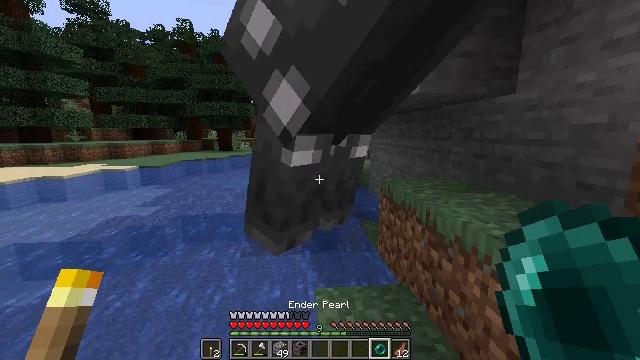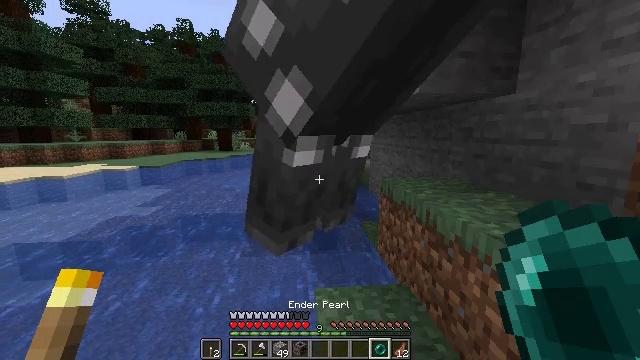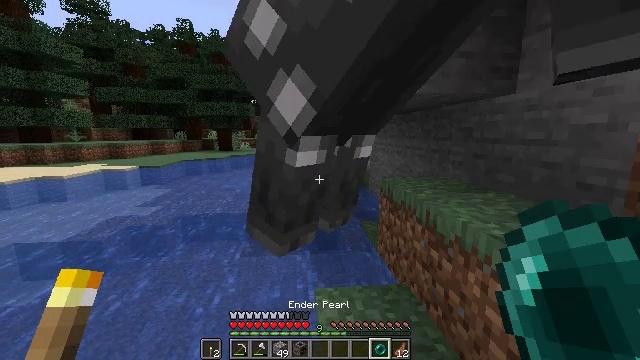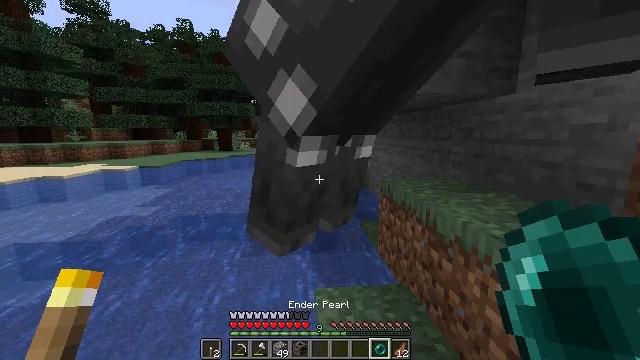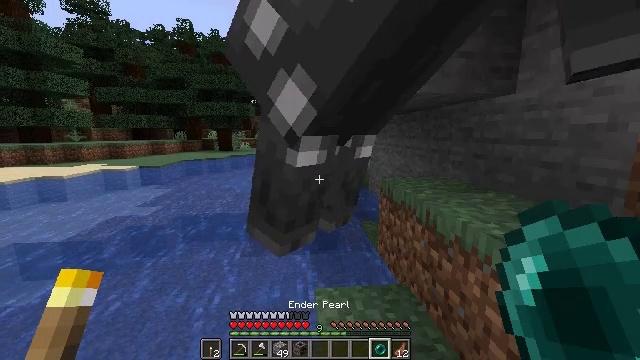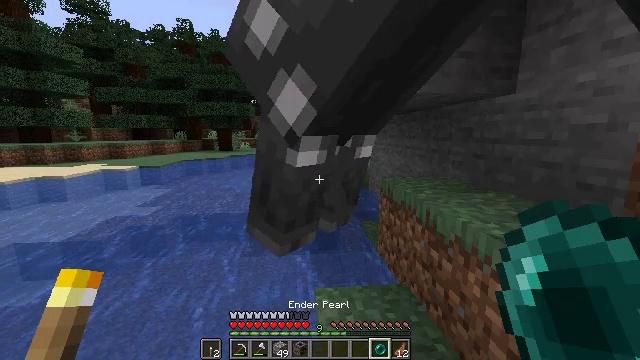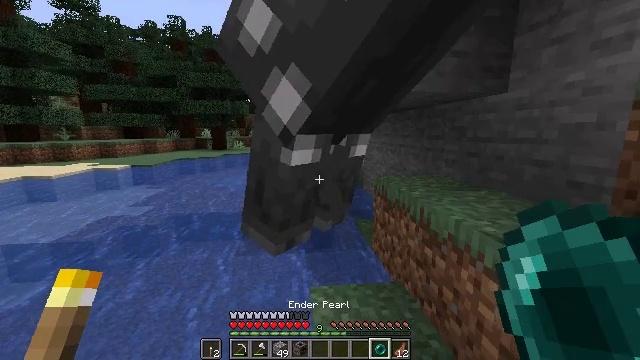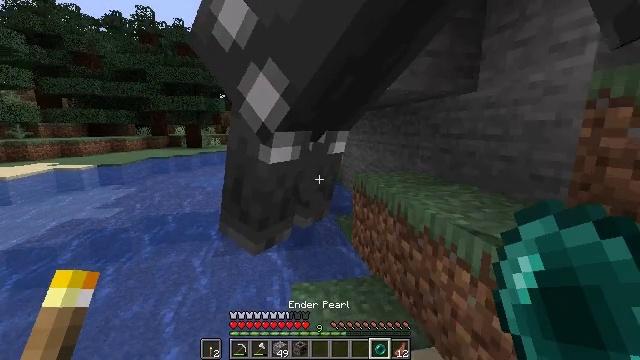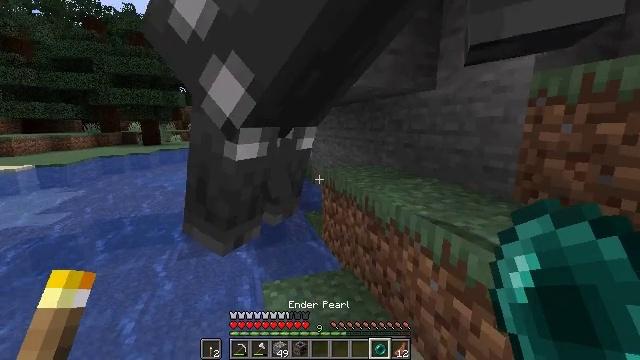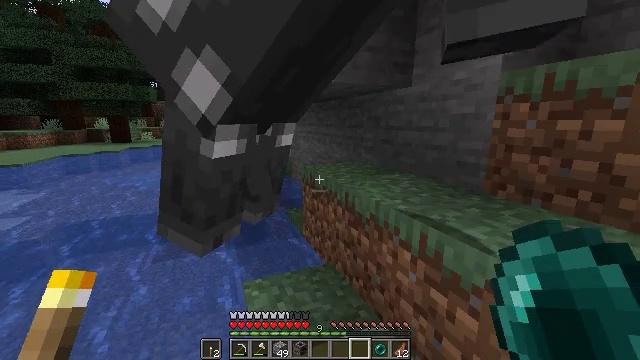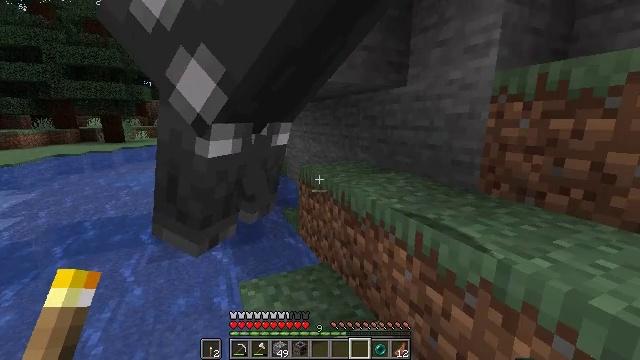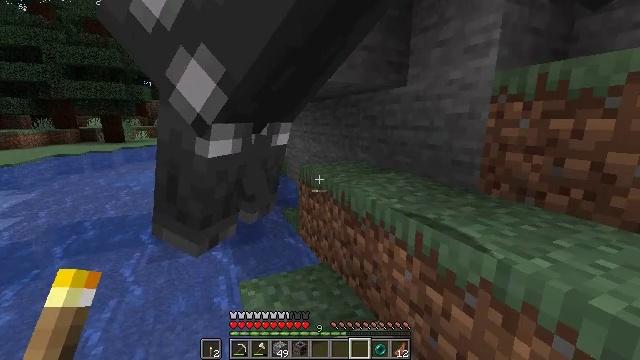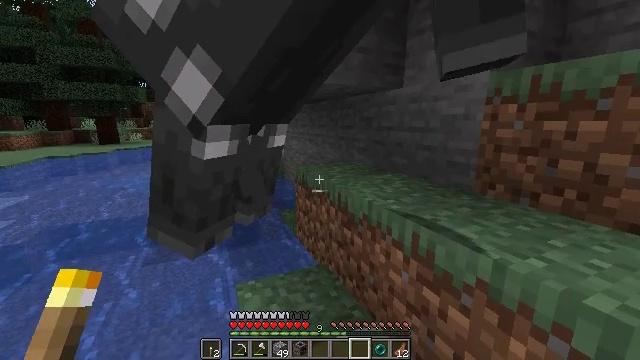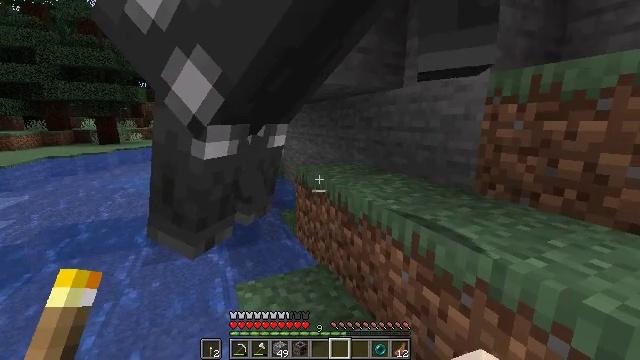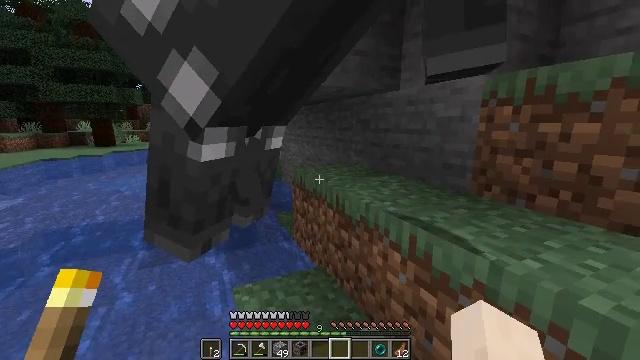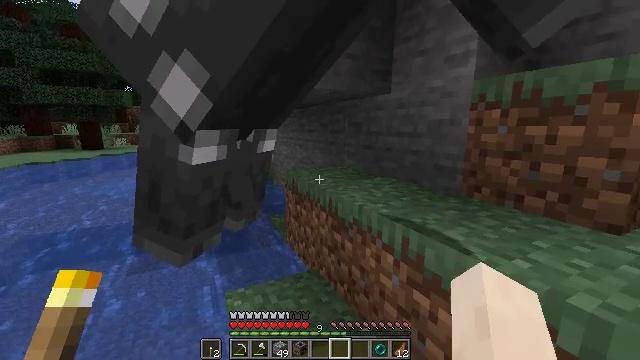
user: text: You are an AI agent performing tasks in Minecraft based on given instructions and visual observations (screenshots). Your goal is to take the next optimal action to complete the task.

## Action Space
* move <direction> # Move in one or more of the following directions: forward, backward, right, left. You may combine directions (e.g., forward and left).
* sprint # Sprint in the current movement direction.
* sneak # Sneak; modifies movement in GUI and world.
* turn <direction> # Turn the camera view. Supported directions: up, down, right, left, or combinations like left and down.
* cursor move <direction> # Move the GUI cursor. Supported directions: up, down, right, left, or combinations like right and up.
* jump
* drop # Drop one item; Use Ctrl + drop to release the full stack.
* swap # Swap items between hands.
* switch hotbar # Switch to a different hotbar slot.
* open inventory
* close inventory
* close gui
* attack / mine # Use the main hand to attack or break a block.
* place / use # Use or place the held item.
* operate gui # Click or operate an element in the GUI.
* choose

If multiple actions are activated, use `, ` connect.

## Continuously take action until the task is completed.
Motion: motion action
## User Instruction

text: Remove the blue bed from its location.
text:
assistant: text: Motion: no_op
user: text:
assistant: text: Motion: no_op
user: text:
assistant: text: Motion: no_op
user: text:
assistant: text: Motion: no_op
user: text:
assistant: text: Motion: no_op
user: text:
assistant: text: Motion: turn right
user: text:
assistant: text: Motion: turn right
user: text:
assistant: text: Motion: turn right
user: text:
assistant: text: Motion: turn right
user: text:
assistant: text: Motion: no_op
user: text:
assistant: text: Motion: no_op
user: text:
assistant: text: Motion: no_op
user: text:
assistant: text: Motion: no_op
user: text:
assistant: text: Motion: no_op
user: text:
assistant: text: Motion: turn right
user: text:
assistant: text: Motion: turn right
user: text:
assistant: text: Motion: turn right
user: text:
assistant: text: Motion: no_op
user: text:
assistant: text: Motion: no_op
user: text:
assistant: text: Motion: no_op
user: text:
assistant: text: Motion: no_op
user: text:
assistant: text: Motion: no_op
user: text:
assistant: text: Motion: use / place
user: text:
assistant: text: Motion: use / place
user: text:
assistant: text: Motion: use / place
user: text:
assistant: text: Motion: use / place
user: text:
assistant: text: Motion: turn right, use / place
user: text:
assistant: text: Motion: turn right and up
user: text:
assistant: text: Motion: turn right and up
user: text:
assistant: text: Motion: turn right and up